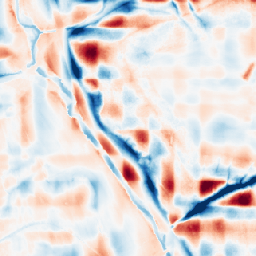
Category: wavelet
Decomposition family: wavelet_reverse_biorthogonal
Decomposition parameters: wavelet: rbio1.3
level: 5
Upsampling method: area
Upsampling parameters: scale: 8
Upsampling scale: 8